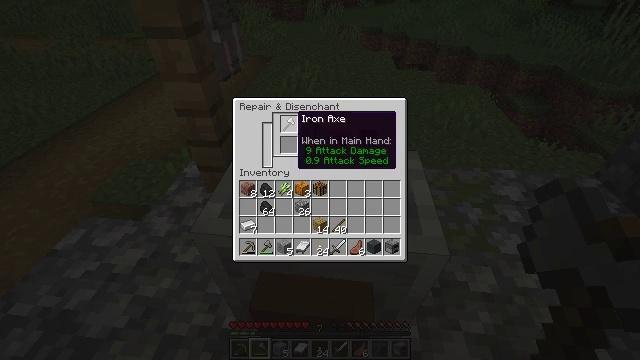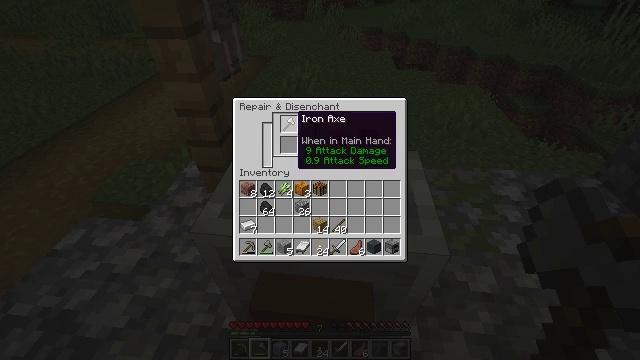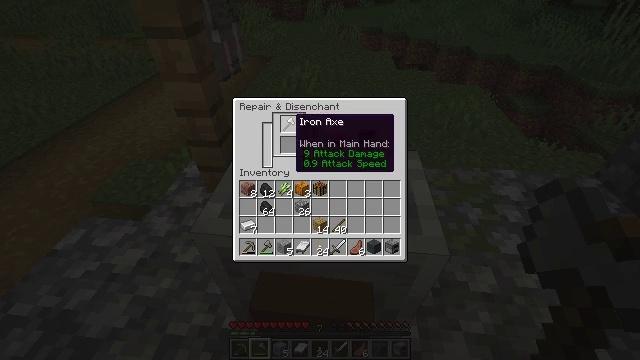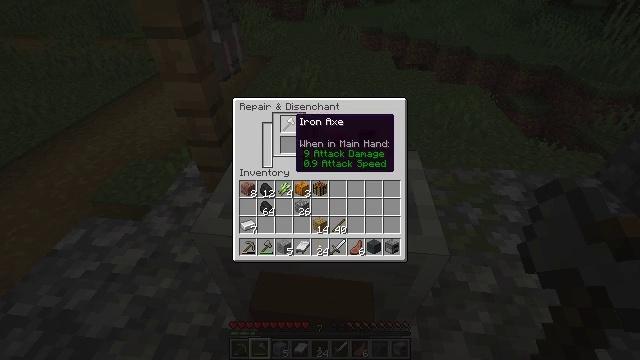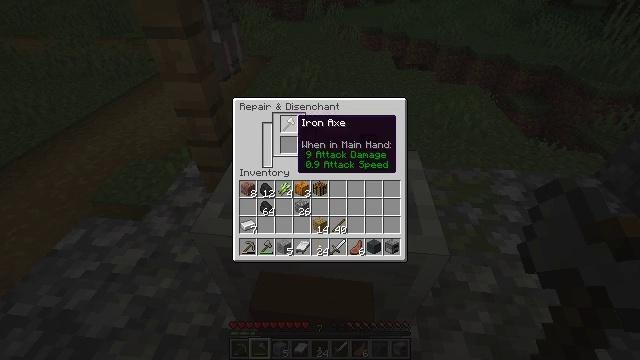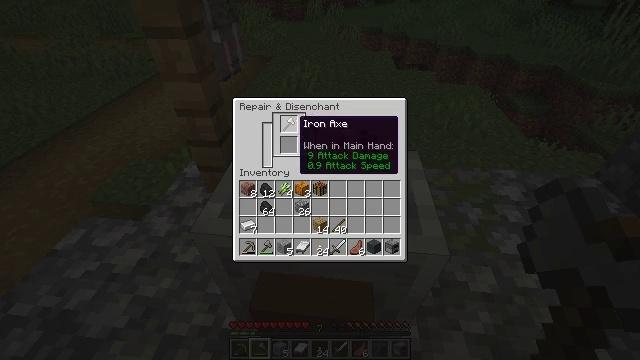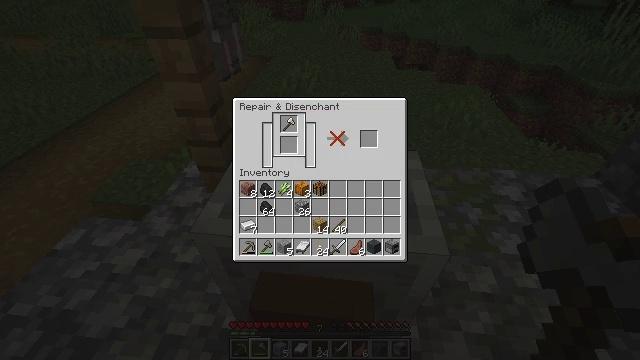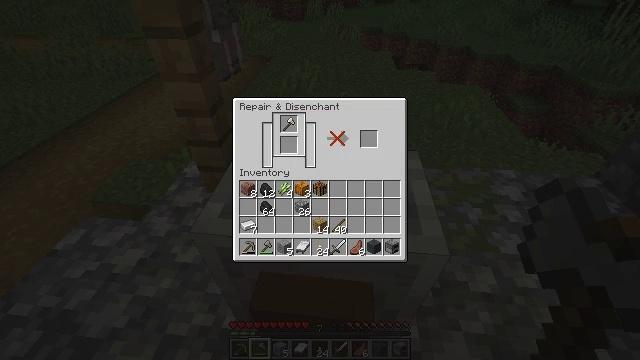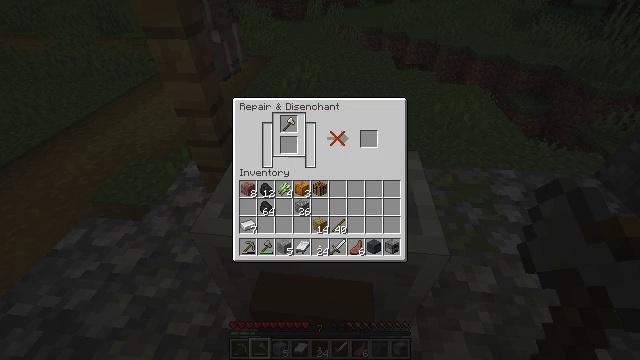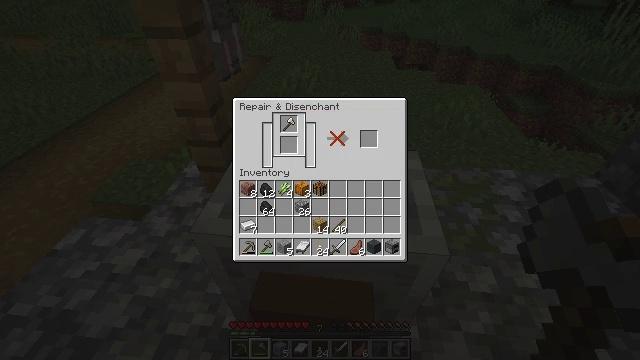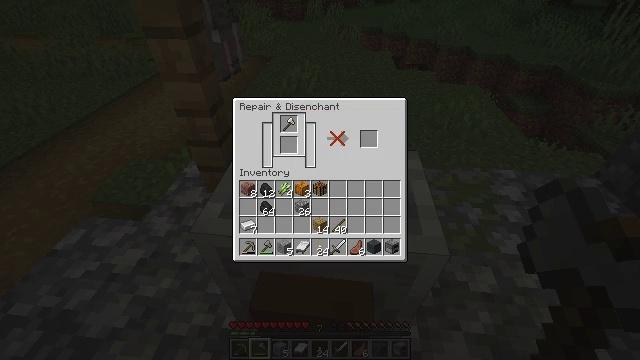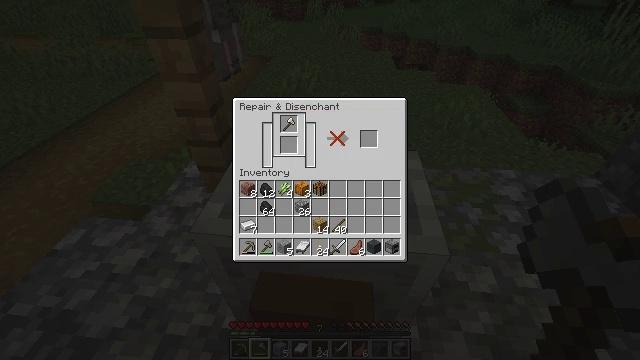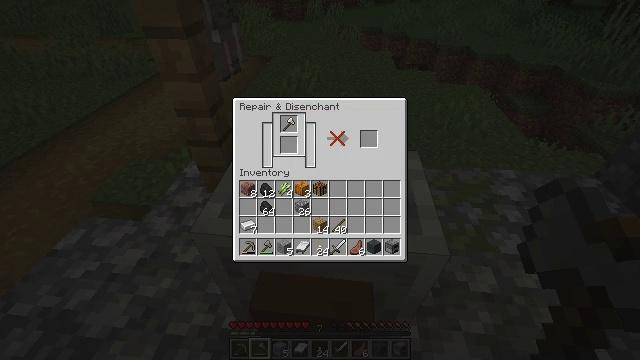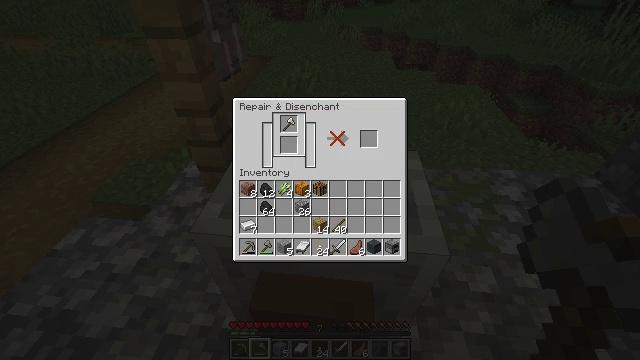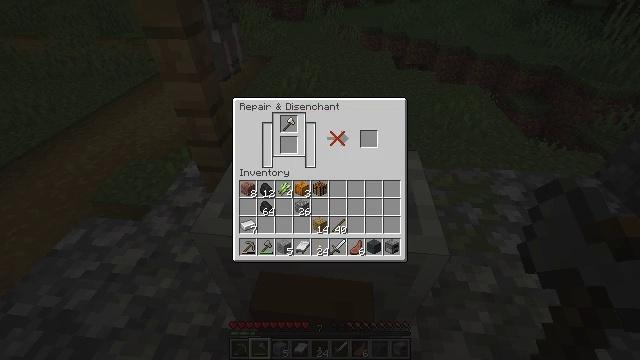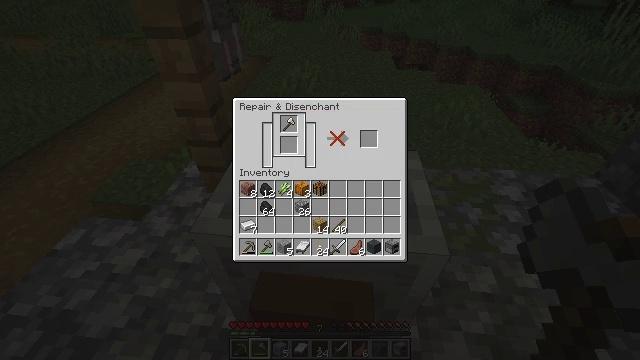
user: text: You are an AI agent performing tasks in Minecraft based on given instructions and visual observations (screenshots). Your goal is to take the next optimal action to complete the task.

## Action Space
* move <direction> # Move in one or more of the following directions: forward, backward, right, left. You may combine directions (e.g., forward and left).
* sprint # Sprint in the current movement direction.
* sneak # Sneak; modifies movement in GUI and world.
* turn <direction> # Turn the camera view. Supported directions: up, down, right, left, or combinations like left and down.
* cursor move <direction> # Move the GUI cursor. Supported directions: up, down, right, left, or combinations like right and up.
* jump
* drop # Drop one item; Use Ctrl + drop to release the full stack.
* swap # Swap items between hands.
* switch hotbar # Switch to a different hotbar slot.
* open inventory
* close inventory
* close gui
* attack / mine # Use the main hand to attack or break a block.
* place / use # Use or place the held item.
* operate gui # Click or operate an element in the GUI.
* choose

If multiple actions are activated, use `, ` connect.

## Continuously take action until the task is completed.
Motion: motion action
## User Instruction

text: Mine the clay from the riverbed.
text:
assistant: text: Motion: no_op
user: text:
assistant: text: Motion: no_op
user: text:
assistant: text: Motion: no_op
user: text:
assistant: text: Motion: no_op
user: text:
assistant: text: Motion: no_op
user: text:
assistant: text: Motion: no_op
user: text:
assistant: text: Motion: no_op
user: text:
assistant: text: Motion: no_op
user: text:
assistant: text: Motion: cursor move right
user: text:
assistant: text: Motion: cursor move right
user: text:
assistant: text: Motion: no_op
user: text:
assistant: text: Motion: no_op
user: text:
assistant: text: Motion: no_op
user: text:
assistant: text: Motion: no_op
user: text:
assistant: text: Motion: no_op
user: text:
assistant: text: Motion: no_op
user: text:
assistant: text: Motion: no_op
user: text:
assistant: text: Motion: no_op
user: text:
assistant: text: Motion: no_op
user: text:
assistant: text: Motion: no_op
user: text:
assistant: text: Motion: no_op
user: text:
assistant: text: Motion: no_op
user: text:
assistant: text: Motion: no_op
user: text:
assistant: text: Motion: no_op
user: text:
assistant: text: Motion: no_op
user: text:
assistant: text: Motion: no_op
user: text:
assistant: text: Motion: no_op
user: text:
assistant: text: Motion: no_op
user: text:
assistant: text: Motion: cursor move left
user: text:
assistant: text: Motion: no_op